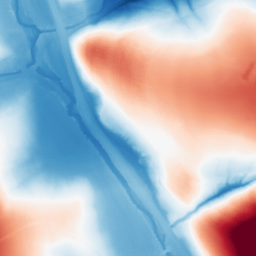
Category: morphological
Decomposition family: morphological
Decomposition parameters: operation: average
size: 100
Upsampling method: sinc_hamming
Upsampling parameters: scale: 4
kernel_size: 16
Upsampling scale: 4